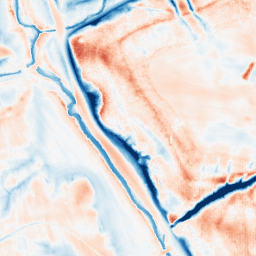
Category: trend_removal
Decomposition family: local_polynomial
Decomposition parameters: window_size: 31
degree: 3
Upsampling method: fft_zeropad
Upsampling parameters: scale: 8
Upsampling scale: 8